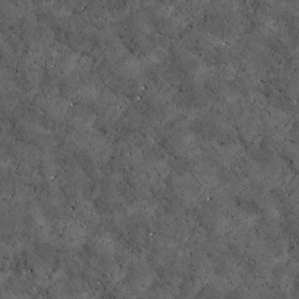
Label: non_frost